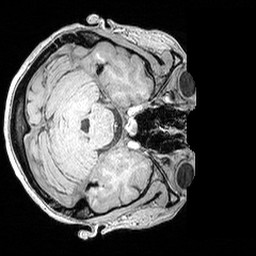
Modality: MP2RAGE
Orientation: axial
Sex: female
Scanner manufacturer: siemens
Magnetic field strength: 3 T
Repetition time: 5 s
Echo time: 0.00292 s